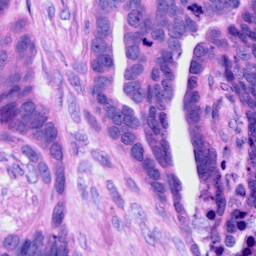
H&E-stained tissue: Ovarian